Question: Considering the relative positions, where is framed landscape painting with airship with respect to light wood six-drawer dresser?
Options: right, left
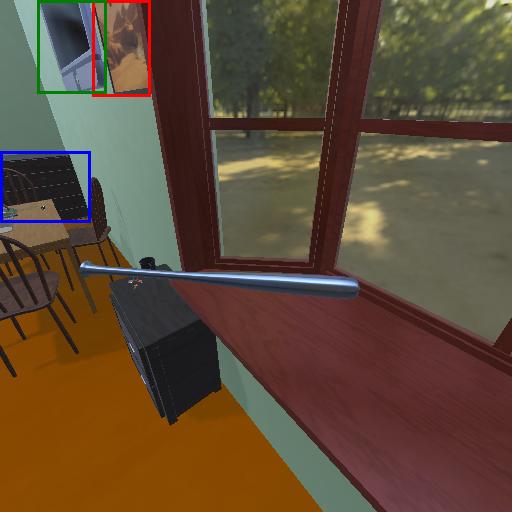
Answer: right